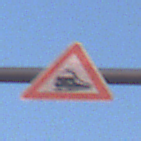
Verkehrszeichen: Bahnuebergang
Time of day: SunriseSunset
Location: Outdoor (Urban)
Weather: Clear
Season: NotSpecified
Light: Natural